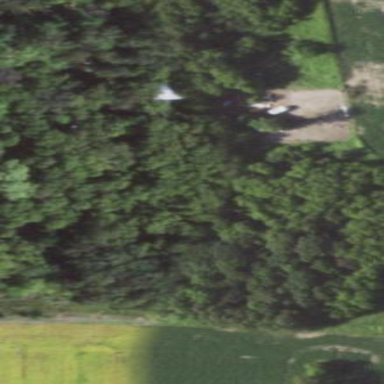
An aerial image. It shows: Mixed woodland with trees that have variety of leaf cycles.